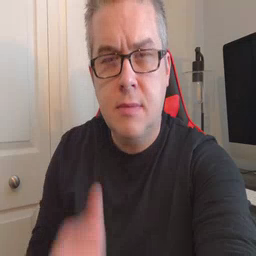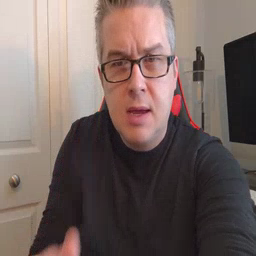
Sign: hide